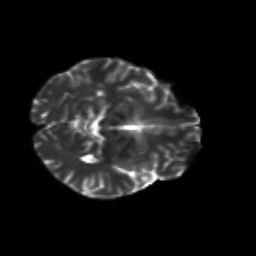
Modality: T2w
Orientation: axial
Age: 49
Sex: female
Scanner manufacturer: siemens
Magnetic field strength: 3 T
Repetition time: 8.6 s
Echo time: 0.095 s